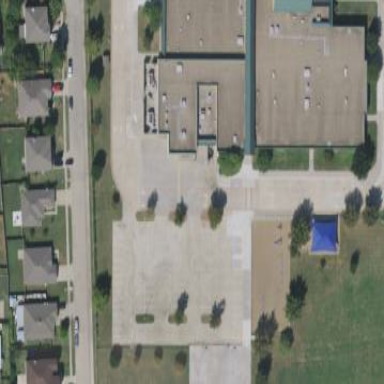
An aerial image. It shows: School building.